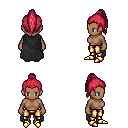
a pixel art fantasy rpg character, female body template, human, dark skin, black cape, gold greaves, ruby red long topknot hairstyle, gold boots, four views (front, back, left, right), 2x2 character sprite sheet, small pixel art, hard edges, no anti-aliasing